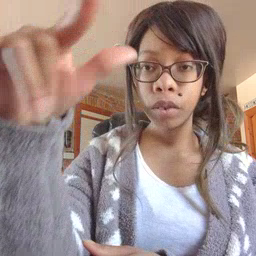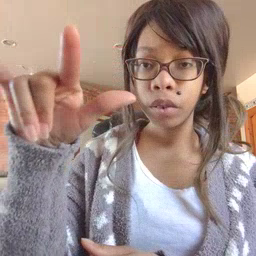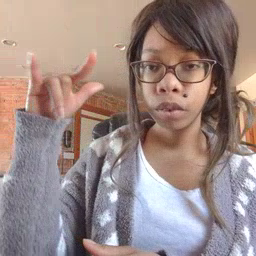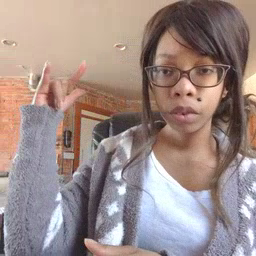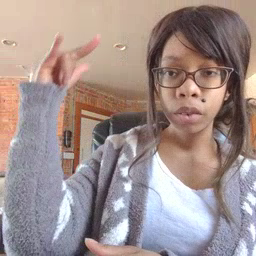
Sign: airplane